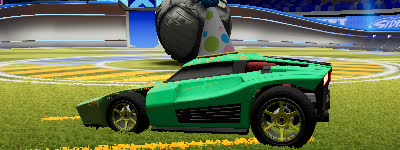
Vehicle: breakout